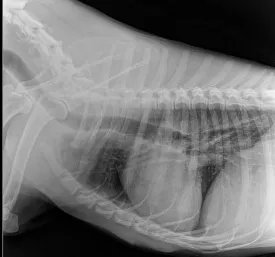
Postoperative radiographic view at 6 months. Lateral.
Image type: radiology (x_ray)